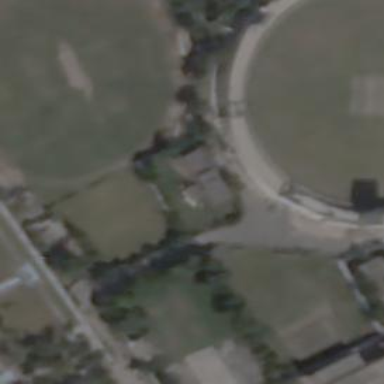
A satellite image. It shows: Stadium designed for cricket and tennis.